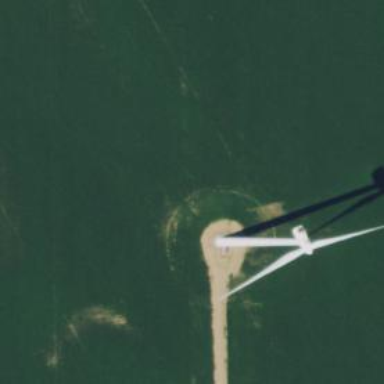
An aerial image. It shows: Wind generator powered by horizontal-axis wind turbine.